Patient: sex M, age 47
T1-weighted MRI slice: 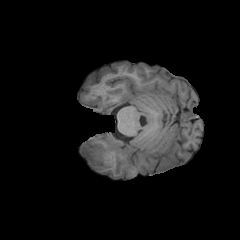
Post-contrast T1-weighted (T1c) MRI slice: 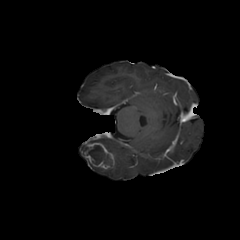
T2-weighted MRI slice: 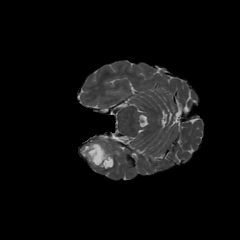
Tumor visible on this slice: yes
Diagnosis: Glioblastoma, IDH-wildtype
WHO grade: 4